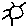
Label: sun